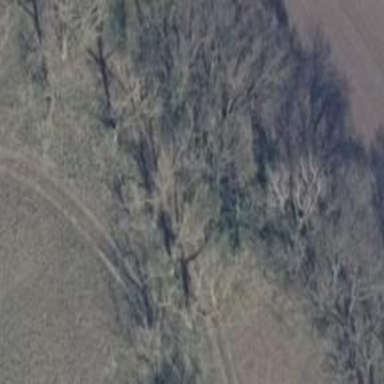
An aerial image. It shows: Row of trees in natural setting.